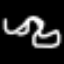
Label: squiggle